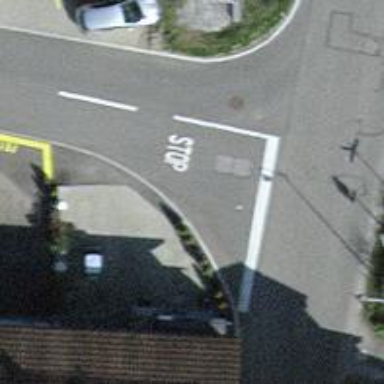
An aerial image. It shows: Road with stop sign.